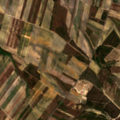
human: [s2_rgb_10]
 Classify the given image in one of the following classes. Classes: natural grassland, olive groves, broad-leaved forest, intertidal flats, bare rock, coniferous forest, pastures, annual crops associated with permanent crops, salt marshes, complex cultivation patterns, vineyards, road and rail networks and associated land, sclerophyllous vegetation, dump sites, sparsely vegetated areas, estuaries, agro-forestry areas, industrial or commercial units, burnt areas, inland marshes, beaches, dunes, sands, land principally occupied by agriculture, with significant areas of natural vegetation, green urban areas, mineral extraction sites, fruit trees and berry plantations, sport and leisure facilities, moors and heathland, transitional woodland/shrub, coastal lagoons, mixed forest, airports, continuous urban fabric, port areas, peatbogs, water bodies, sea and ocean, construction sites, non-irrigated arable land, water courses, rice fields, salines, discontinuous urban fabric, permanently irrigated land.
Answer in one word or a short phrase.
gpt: vineyards, land principally occupied by agriculture, with significant areas of natural vegetation